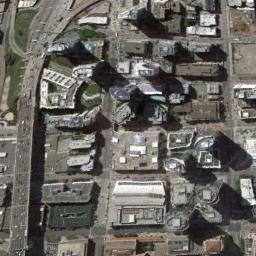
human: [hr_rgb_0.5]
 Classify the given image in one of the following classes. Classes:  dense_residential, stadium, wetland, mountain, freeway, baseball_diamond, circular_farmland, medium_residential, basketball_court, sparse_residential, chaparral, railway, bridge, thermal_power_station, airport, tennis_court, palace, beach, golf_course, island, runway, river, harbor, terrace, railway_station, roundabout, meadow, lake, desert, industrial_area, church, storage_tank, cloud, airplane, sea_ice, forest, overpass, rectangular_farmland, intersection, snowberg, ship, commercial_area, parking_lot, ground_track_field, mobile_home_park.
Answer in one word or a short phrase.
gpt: commercial_area